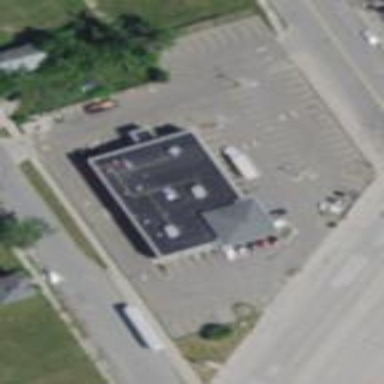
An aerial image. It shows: Retail area.